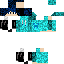
A female human skin with dark skin, wearing brown long hair dressed in a blue hoodie and black pants, featuring a closed mouth.